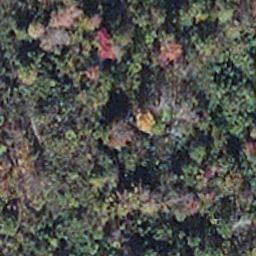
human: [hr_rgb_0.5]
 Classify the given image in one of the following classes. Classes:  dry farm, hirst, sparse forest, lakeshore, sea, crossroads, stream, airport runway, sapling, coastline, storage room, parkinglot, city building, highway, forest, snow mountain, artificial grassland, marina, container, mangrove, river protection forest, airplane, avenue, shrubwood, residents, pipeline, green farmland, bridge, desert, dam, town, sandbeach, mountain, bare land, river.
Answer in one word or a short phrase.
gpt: mangrove